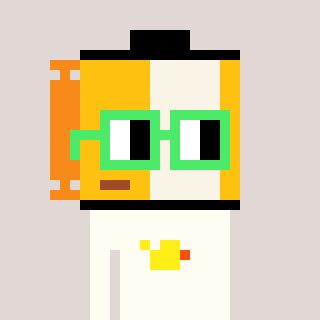
a pixel art character with square light green glasses, a film roll-shaped head and a grayscale-colored body on a warm background